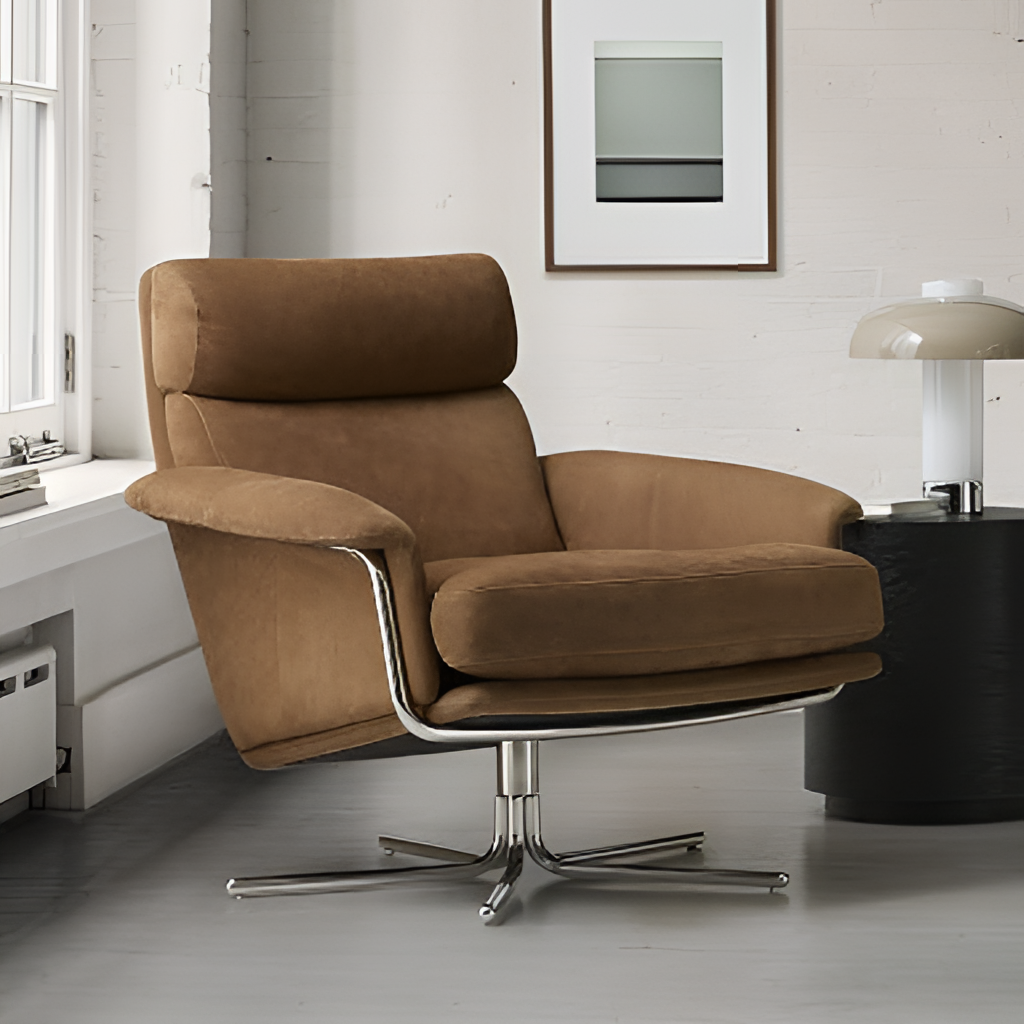
suede armchair, living room, cream paint wallpaper, with solid pattern, contemporary, wood flooring, with plank pattern